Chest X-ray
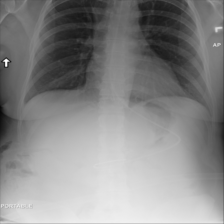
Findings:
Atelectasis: negative
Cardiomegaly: negative
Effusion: negative
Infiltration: negative
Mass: negative
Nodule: negative
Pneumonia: negative
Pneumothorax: negative
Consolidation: negative
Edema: negative
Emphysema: negative
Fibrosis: negative
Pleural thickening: negative
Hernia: negative